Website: lowes
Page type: billing-address
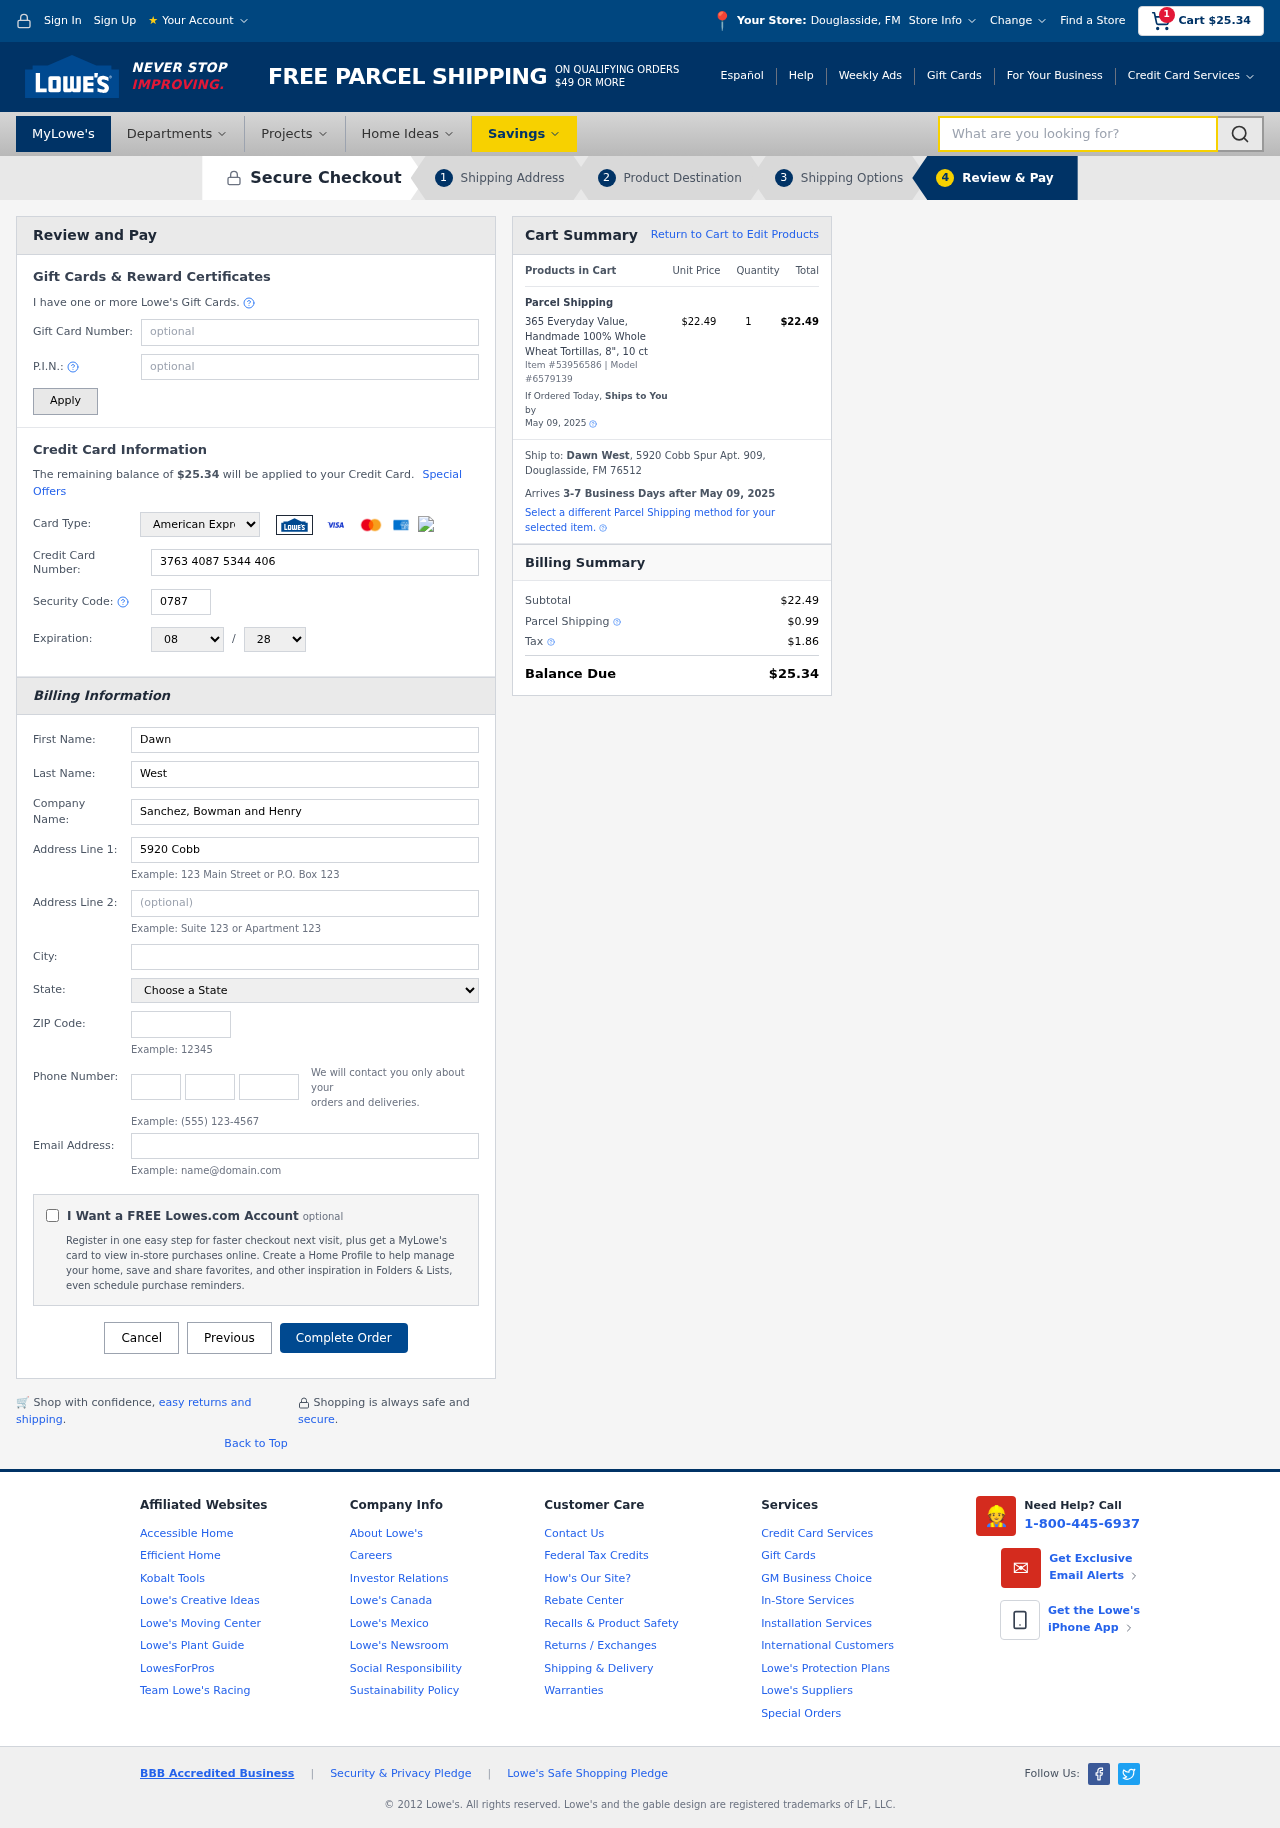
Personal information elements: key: PII_CARD_CVV
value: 0787
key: PII_CARD_EXPIRY_MONTH
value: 08
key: PII_CARD_EXPIRY_YEAR
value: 28
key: PII_CARD_NUMBER
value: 3763 4087 5344 406
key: PII_CARD_TYPE
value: American Express
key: PII_CITY
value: Douglasside
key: PII_CITY_STATE
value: Douglasside, FM
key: PII_COMPANY
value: Sanchez, Bowman and Henry
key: PII_EMAIL
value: dawnwest@yahoo.com
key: PII_FIRSTNAME
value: Dawn
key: PII_FULLNAME
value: Dawn West
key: PII_LASTNAME
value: West
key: PII_PHONE_AREA
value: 655
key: PII_PHONE_PREFIX
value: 877
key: PII_PHONE_SUFFIX
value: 4528
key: PII_POSTCODE
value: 76512
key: PII_STATE
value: FM
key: PII_STREET
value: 5920 Cobb Spur Apt. 909
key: PII_CITY_STATE_ZIP
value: Douglasside, FM 76512
Product elements: key: PRODUCT1_NAME
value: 365 Everyday Value, Handmade 100% Whole Wheat Tortillas, 8", 10 ct
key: PRODUCT1_PRICE
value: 22.49
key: PRODUCT1_QUANTITY
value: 1
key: PRODUCT_ITEM_NUMBER
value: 53956586
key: PRODUCT_MODEL_NUMBER
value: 6579139
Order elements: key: ORDER_SUBTOTAL
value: $25.34
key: ORDER_TOTAL
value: $25.34
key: ORDER_SHIPPING_DATE
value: May 09, 2025
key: ORDER_SUBTOTAL
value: $22.49
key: ORDER_DELIVERY_DATE
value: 3-7 Business Days after May 09, 2025
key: ORDER_SHIPPING_DATE2
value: May 09, 2025
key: ORDER_SUBTOTAL2
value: $22.49
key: ORDER_SHIPPING_COST
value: $0.99
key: ORDER_TAX
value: $1.86
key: ORDER_TOTAL2
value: $25.34
Search elements: key: HEADER_SEARCH
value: What are you looking for?